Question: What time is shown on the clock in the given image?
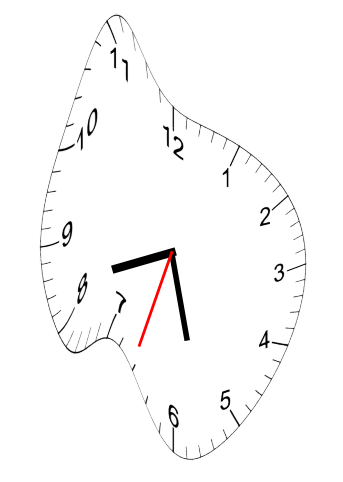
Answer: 08:27:33